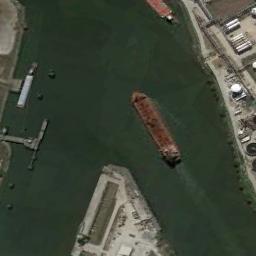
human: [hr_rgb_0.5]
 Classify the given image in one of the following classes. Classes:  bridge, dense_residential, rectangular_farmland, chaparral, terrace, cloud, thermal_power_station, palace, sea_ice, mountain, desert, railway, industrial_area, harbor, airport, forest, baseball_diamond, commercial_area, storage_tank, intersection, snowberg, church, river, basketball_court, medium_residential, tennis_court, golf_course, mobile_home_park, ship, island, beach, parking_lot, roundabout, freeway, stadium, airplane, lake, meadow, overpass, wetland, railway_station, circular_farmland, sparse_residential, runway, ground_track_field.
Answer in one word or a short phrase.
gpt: ship